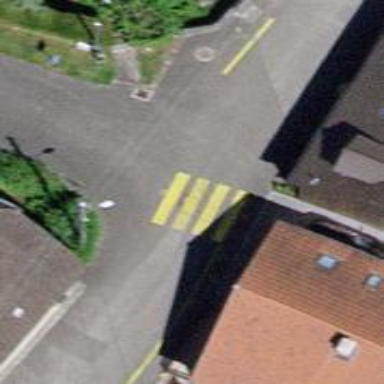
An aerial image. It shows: Uncontrolled zebra crossing on the road.